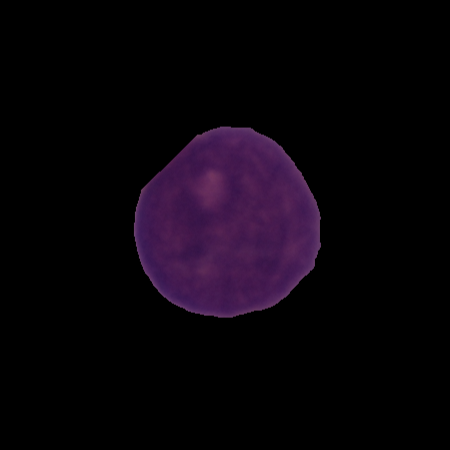
Label: cancer